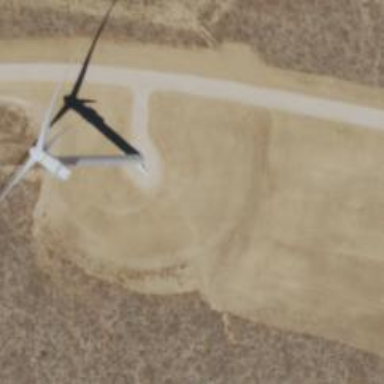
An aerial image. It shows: Wind generator with horizontal axis. The wind turbine is from Vestas.